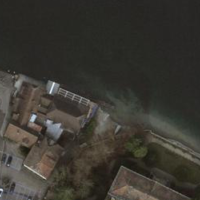
EUNIS habitat code: 14
Species observed at this site:
Fulica atra
Podiceps cristatus